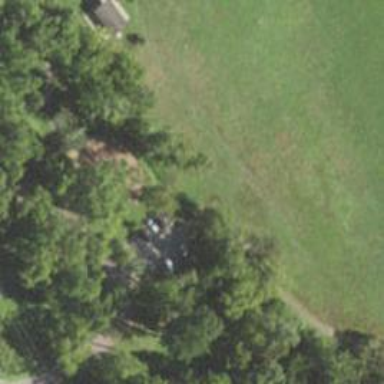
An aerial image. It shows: Park located in historic district.